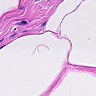
Metastatic tissue present: no